Question: I am doing a test Paypal Application from this <URL>. Following is part of my code,
'''
@Override
protected void onActivityResults(int requestCode, int resultCode, Intent data)
{
super.onActivityResult(requestCode, resultCode, data);
System.out.println ( "Result Code : " + resultCode );
switch(resultCode)
{
case Activity.RESULT_OK:
System.out.println ( "Success" );
break;
case Activity.RESULT_CANCELED:
System.out.println ( "Canceled" );
break;
case PayPalActivity.RESULT_FAILURE:
System.out.println ( "Result Failure" );
}
}
'''
As long as I add '@Override' it starts showing me the following error:
> The method onActivityResults(int,int,Intent) of type MainActivity must override or implement a supertype method
This is the image :
>
If I remove '@Override' line, everything works fine but method 'onActivityResults()' doesn't get called.
What should I do to remove this error?
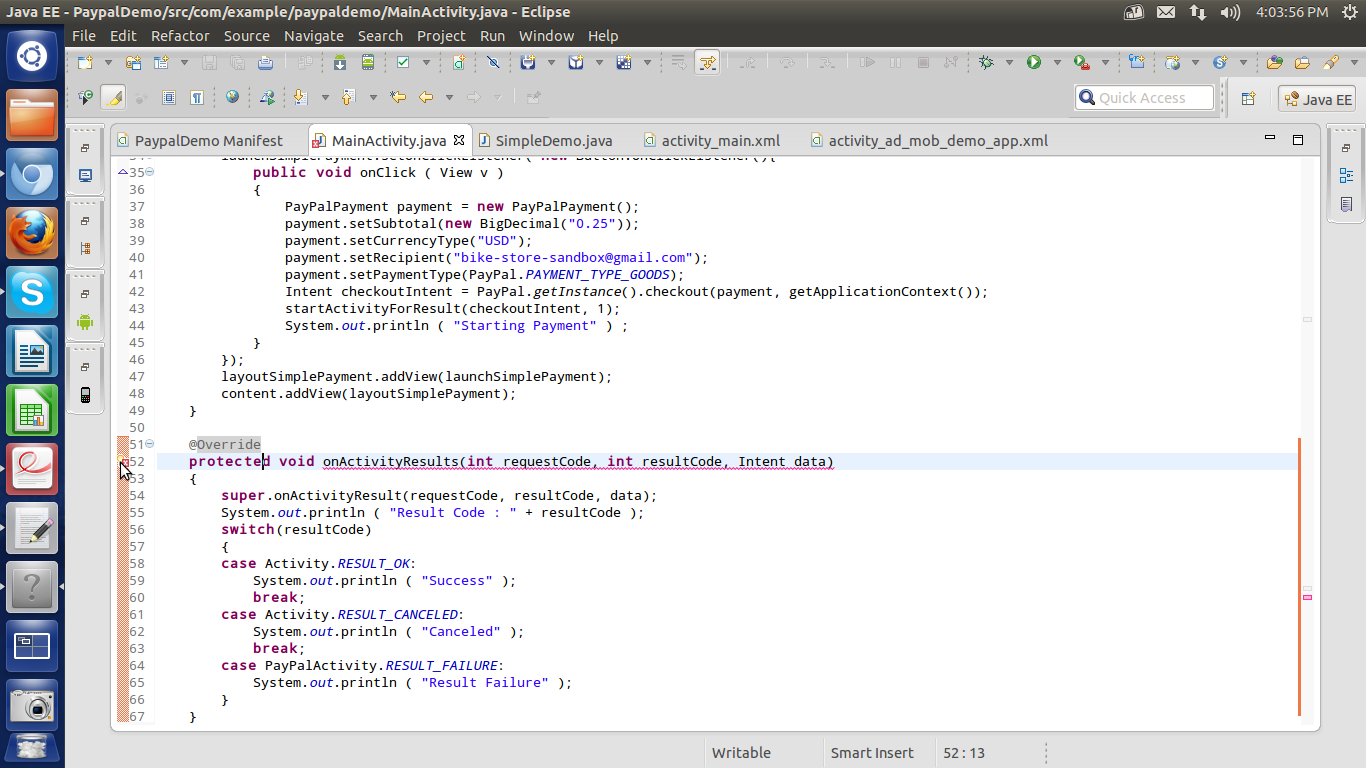
Answer: You're overriding the wrong method, it's not 'onActivityResults()', but <URL>.